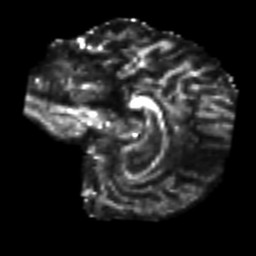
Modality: FA
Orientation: sagittal
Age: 46
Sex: male
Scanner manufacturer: siemens
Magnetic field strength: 3 T
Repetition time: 7.3 s
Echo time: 0.087 s